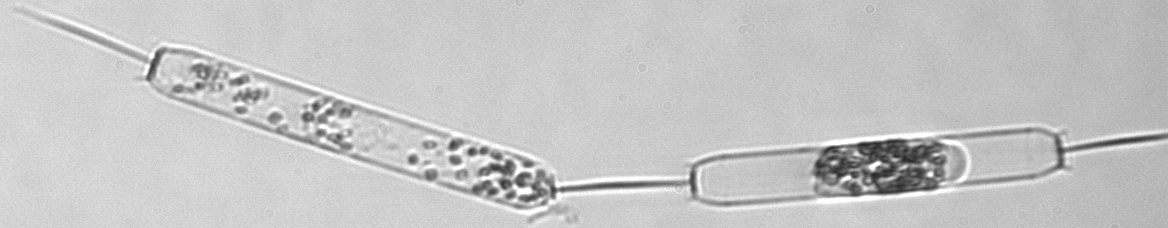
Label: Ditylum_brightwellii